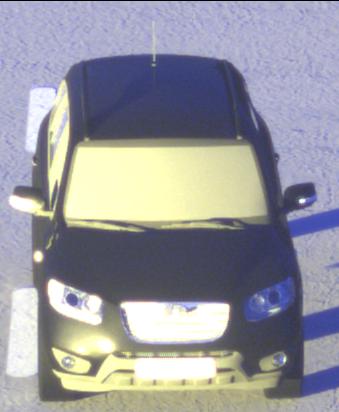
Make: Hyundai
Model: Santa Fe 2.4
Detailed model: Santa Fe (CM)
Model produced from: 2010/01
Model produced until: 2012/09
Doors: 5
Color: black
Road condition: dry road
Daytime: sunrise or sunset
Contrast: high contrast